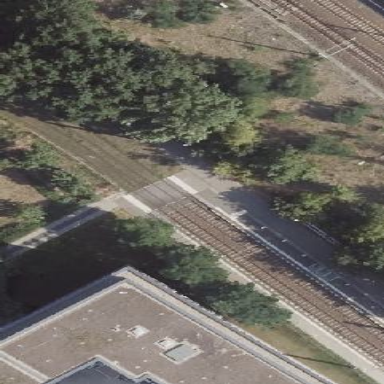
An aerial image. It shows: Platform for public transport with shelter. This platform is for trams and railways.